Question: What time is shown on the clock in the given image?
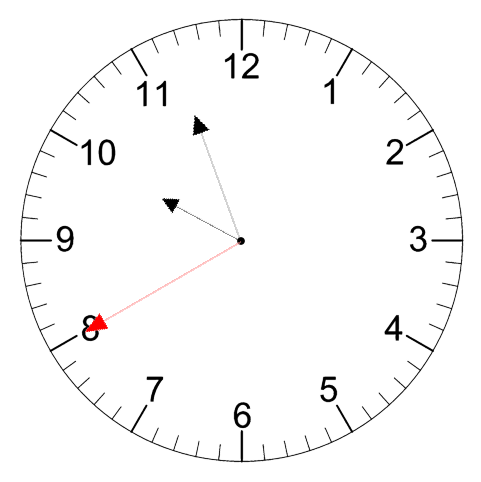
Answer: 09:56:40